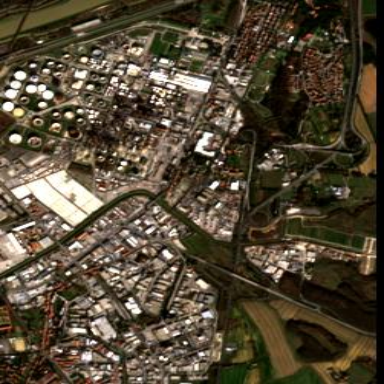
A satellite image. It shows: Industrial area with refinery.